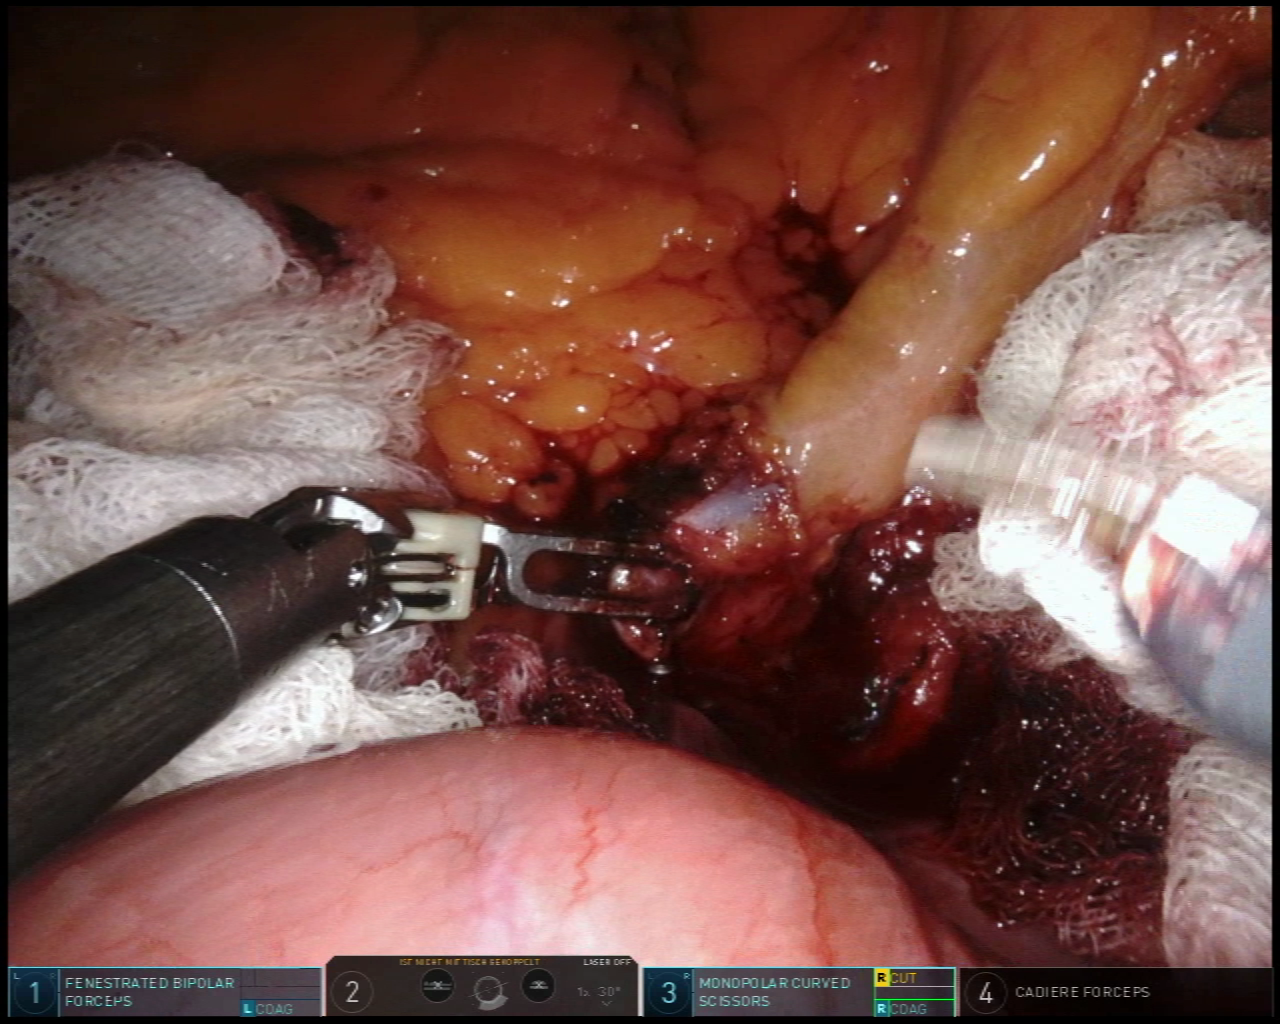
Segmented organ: intestinal_veins
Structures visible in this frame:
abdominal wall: no
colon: no
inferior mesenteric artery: no
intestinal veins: yes
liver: no
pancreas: no
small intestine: yes
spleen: no
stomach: no
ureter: no
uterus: no
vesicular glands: no